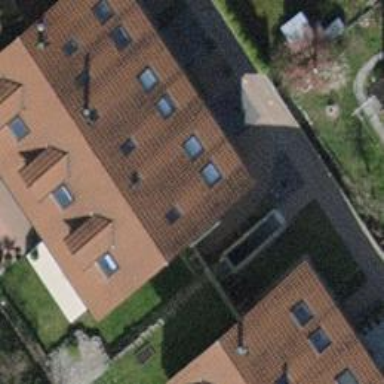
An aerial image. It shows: Terrace building.